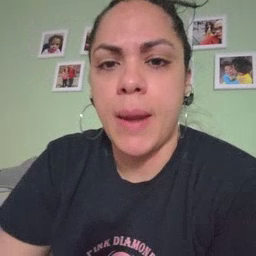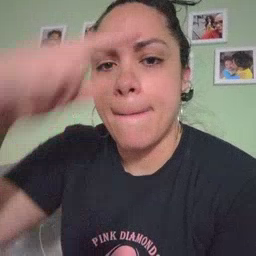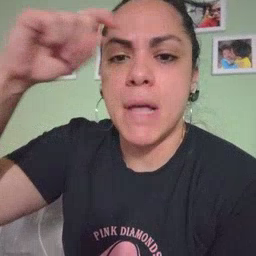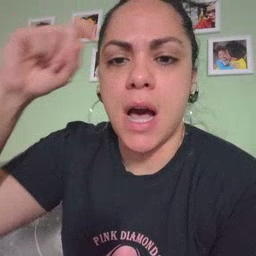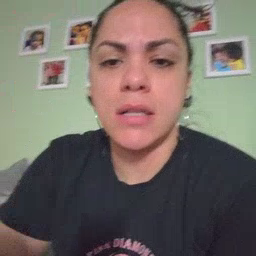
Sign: because